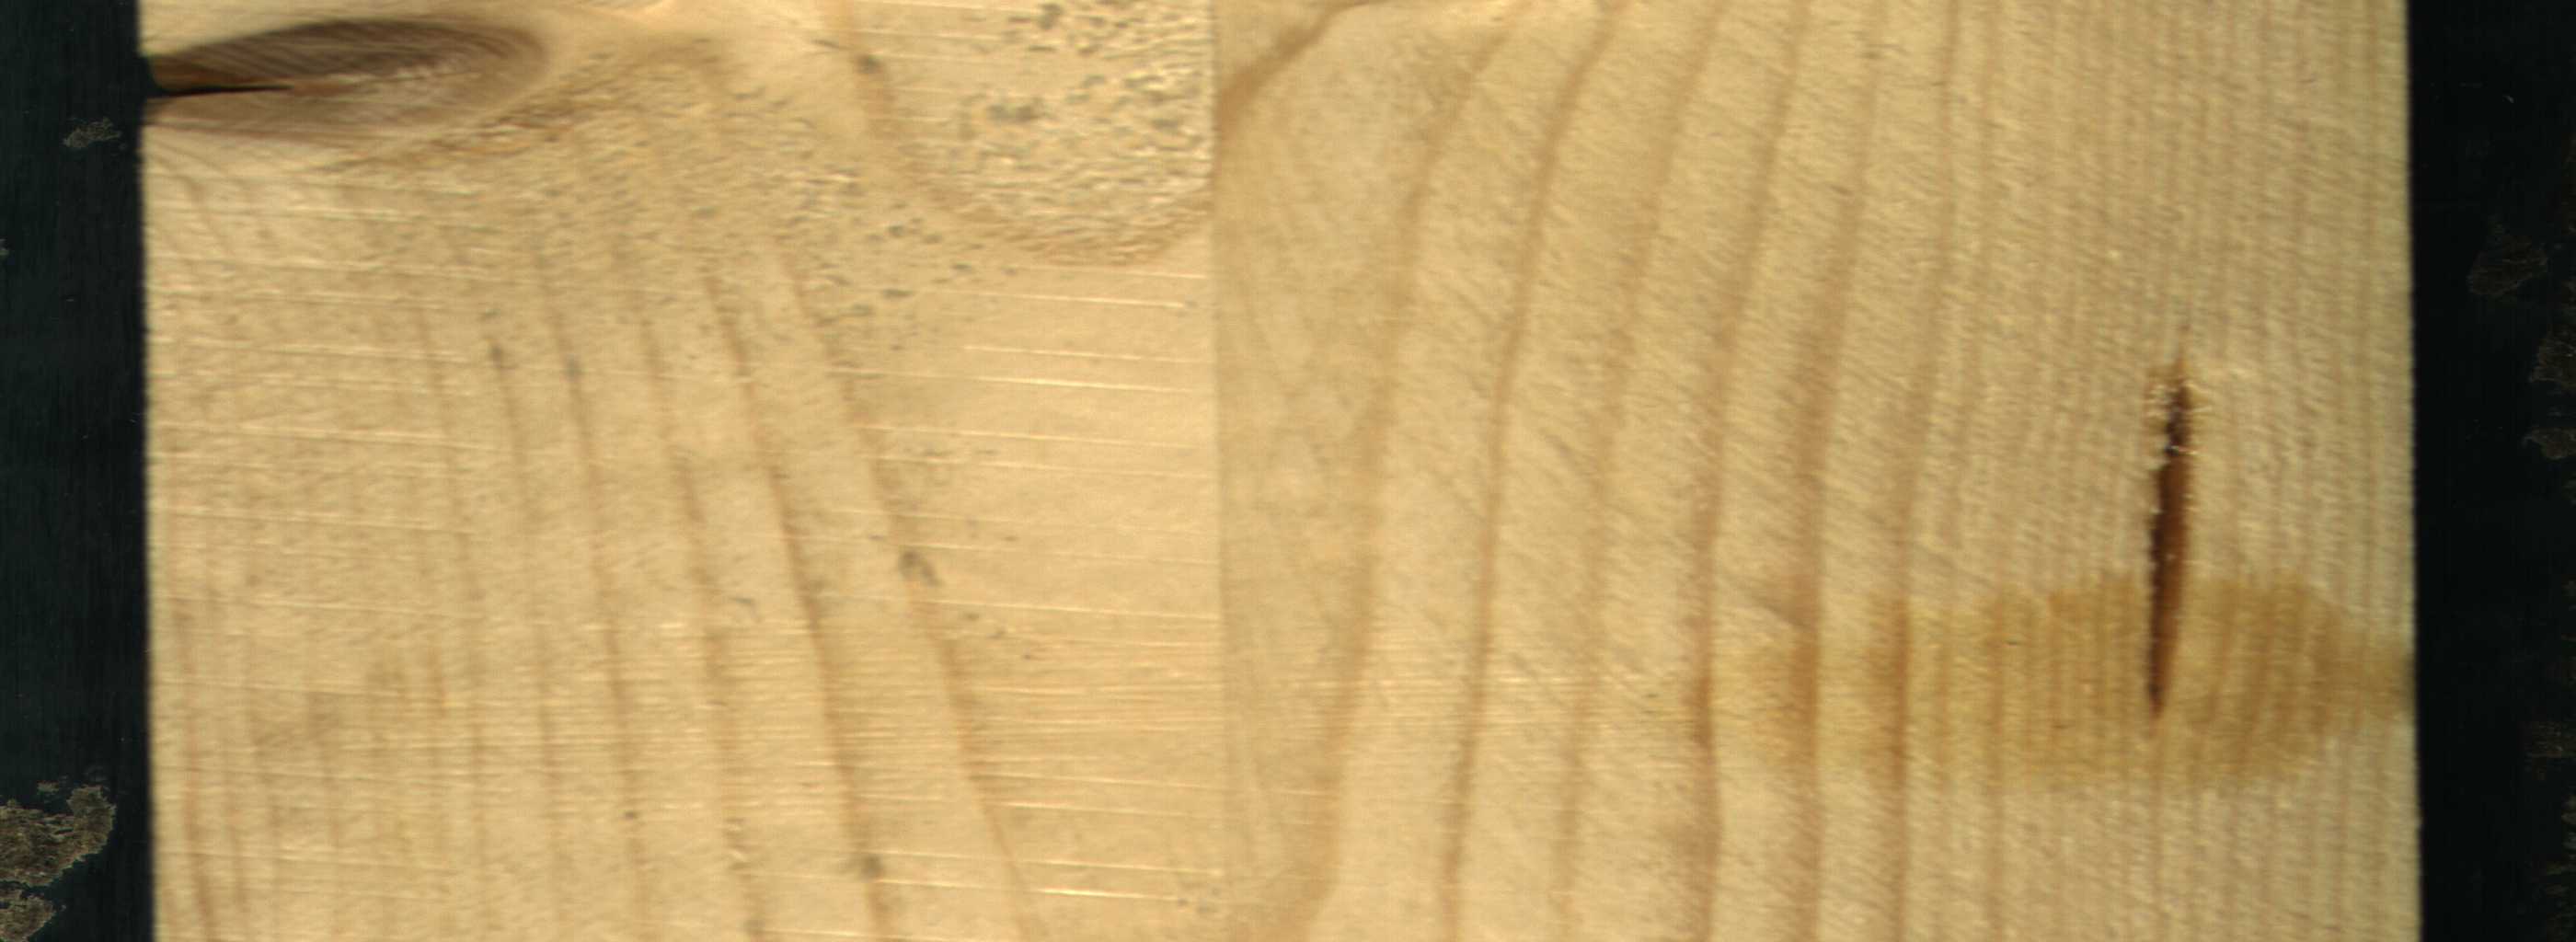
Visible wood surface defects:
resin
knot_with_crack